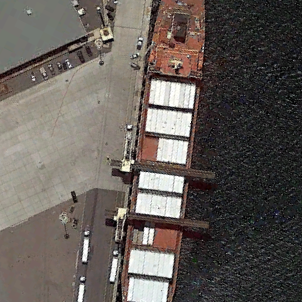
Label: Container_ship